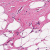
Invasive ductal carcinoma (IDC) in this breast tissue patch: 0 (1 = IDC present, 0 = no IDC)